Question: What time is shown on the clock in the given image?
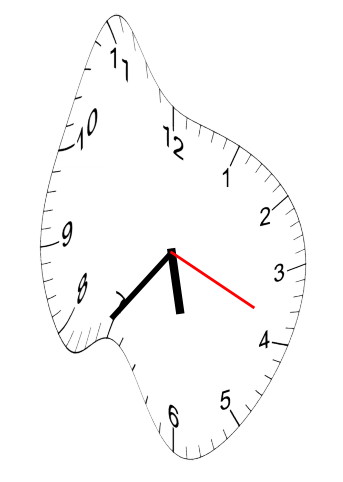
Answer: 05:36:19